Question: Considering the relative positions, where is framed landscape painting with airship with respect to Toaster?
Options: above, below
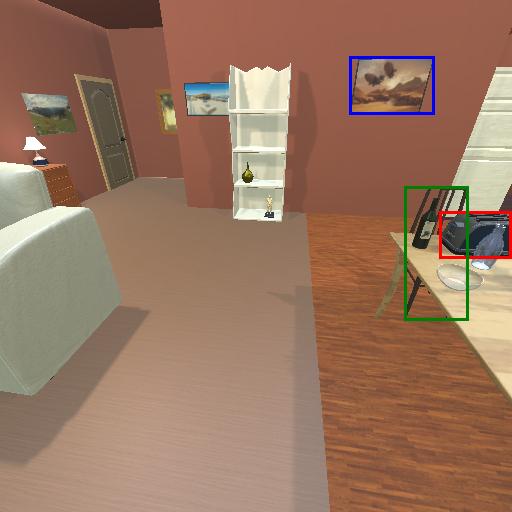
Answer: above